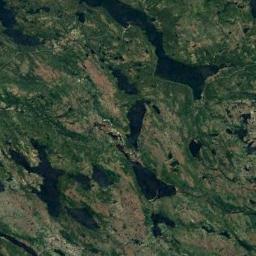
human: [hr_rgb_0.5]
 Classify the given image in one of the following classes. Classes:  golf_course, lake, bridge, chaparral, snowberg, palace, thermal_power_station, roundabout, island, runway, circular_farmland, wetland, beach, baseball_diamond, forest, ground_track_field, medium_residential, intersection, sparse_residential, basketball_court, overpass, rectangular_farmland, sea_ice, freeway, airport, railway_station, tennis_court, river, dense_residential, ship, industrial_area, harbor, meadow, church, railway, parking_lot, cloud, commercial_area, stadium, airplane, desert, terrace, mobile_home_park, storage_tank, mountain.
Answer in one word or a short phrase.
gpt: wetland